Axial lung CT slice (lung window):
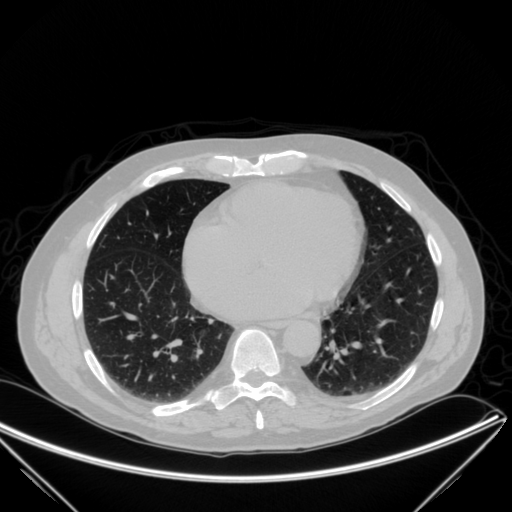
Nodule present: no